Question: I've got a table that returns the history of a value, as well as the current one, each with a date.
The oldest date is the main record. If the value is changed, a new record is created, with the old value, and the main record is updated with the new value. If this happens again, a third record is created, which contains the now old value.
So if the value starts at 4, changes to 2, then again changes to 1. The records will go
'''
1
4
2
'''
I'm currently creating an inner join on the table to itself as follows, which gets the max date of the 3 above records, which would be 2.. The actual value I need is the 4. The easiest way to tell if a record is a historical one is that the TriageEndDateTime is NULL.
'''
INNER JOIN (SELECT EmergencyAttendanceId,MIN(SourceCreateDateTime) as Max_Date
FROM FactEmergencyAttendanceTriageDetail
GROUP BY EmergencyAttendanceId) AS EAiD
ON EAiD.EmergencyAttendanceId = FactEmergencyAttendanceTriageDetail.EmergencyAttendanceId
AND EAiD.Max_Date = FactEmergencyAttendanceTriageDetail.SourceCreateDateTime
'''
What I need to do is select the second record, but only if it exists. So something along the lines of this.
'''
SELECT EmergencyAttendanceId,MIN(SourceCreateDateTime) as Max_Date
FROM FactEmergencyAttendanceTriageDetail
WHERE IF COUNT(EmergencyAttendanceId) > 1 THEN TriageEndDateTime Is NULL ELSE NOT NULL
GROUP BY EmergencyAttendanceId
inside the INNER JOIN.
'''
Can anyone help me with this?
## Sample data

In the above case, record 2 is the one I'm after.
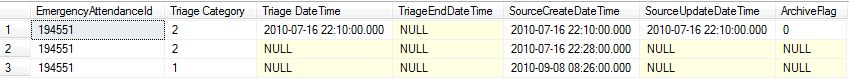
Answer: Try this:
'''
SELECT EmergencyAttendanceId
case when count(EmergencyAttendanceId) > 1 then
MIN
(
case when TriageDateTime is null then SourceCreateDateTime end
)
else
min(SourceCreateDateTime)
end as max_date
FROM FactEmergencyAttendanceTriageDetail
GROUP BY EmergencyAttendanceId
'''